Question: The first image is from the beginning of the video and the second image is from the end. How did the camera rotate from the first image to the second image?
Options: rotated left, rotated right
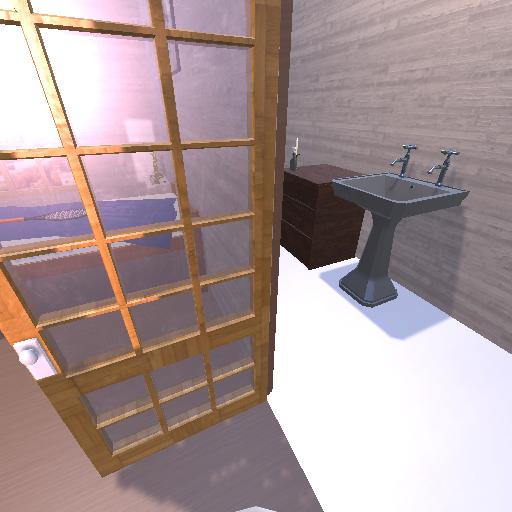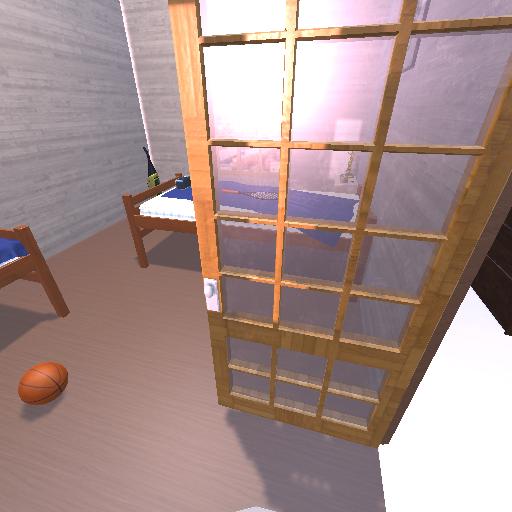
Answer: rotated left